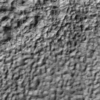
Label: not_dusty